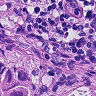
Metastatic tissue present: yes